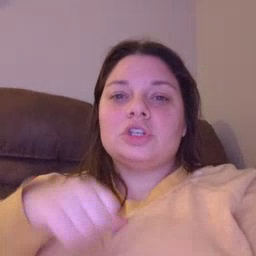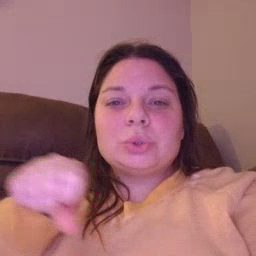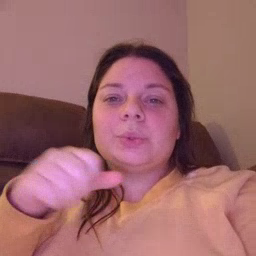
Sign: shoe